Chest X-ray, PA view. Patient: 66 years old, sex M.
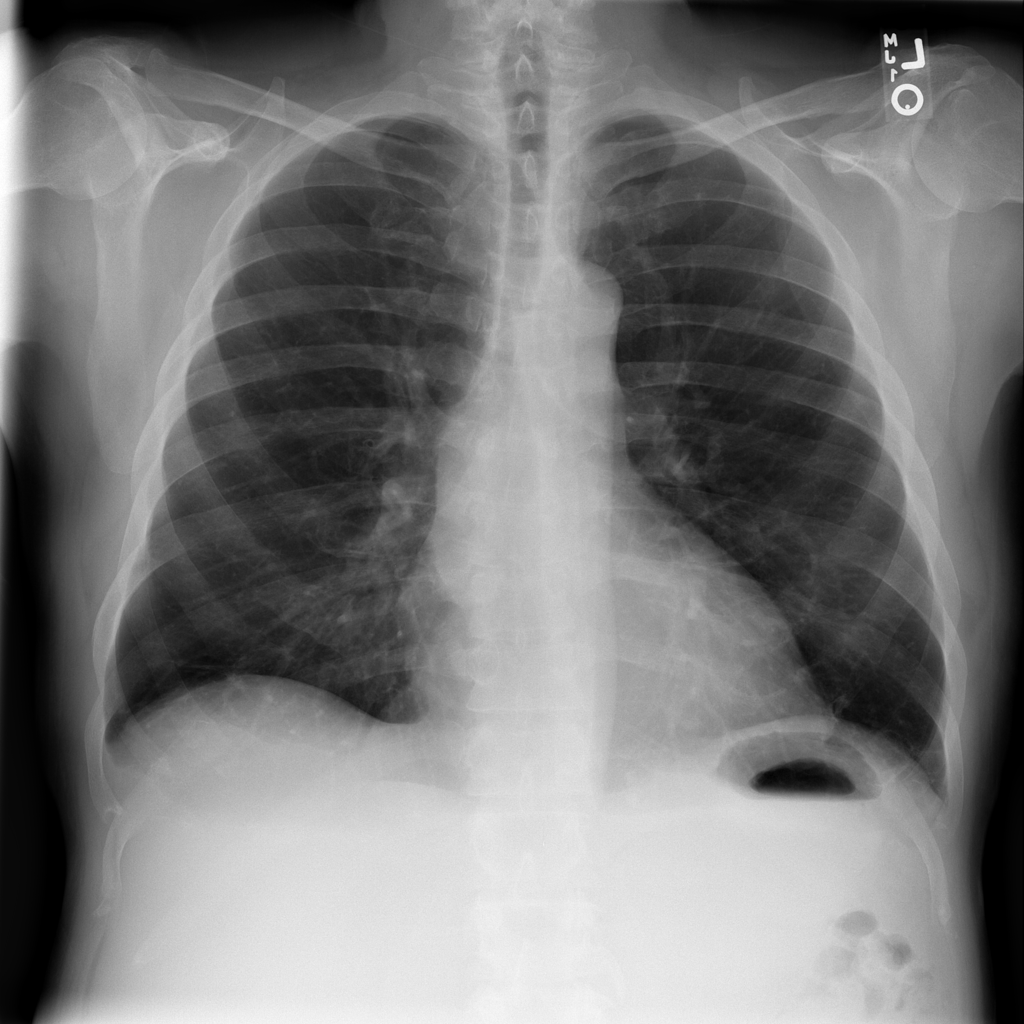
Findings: No Finding